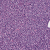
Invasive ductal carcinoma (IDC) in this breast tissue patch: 1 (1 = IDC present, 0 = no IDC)